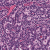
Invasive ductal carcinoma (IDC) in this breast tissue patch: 1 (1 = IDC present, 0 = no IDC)